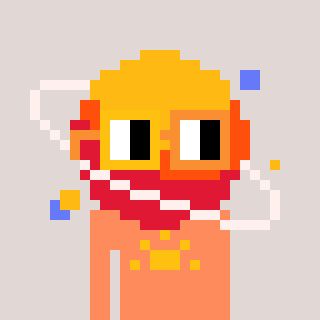
a pixel art character with square yellow and orange glasses, a saturn-shaped head and a peachy-colored body on a warm background